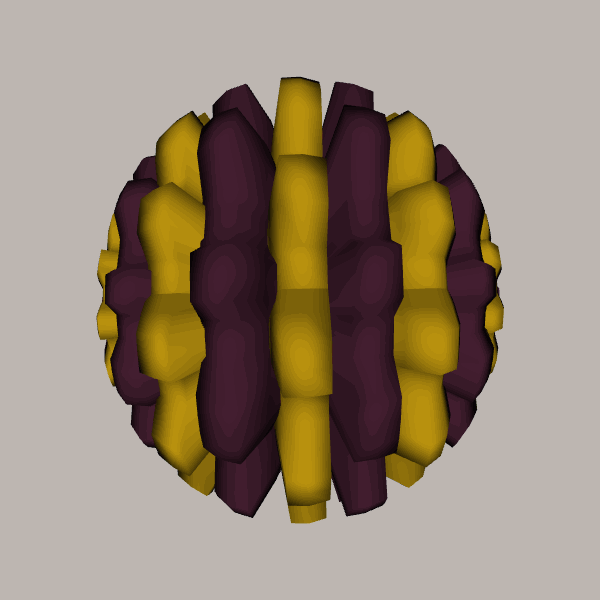
Background: light